Question: im using foundation 3, and have set the class of custom on my form, though the issue im having is with the select dropdowns and error class not working the way it should.
what i am hoping for is that i can have the widths of the select boxes to be set to the same column width as the error messages as to make the view looked polished

'''
<div class="four columns">
<select class="four columns" id="event_location_id" name="event[location_id]" style="display: none; "><option value="">None</option>
<option value="8">APK</option>
<option value="10">BAL</option>
<option value="11">BANK</option>
<option value="12">BANY</option>
<option value="13">BEN1</option>
<option value="14">BEN2</option>
<option value="15">BER</option>
<option value="16">BRU</option>
<option value="17">BTN</option>
<option value="18">CAM</option>
<option value="19">CAUL-Ind</option>
<option value="20">CER</option>
<option value="22">DAN</option>
<option value="23">DON</option>
<option value="24">DRO</option>
<option value="25">ELG</option>
<option value="26">ELT</option>
<option value="27">ES1</option>
<option value="28">ES2</option>
<option value="29">F-1</option>
<option value="30">F-2</option>
<option value="31">FP</option>
<option value="32">GEL</option>
<option value="33">GRN</option>
<option value="34">GRN-2</option>
<option value="35">H-1</option>
<option value="36">H-2</option>
<option value="37">HAL-1</option>
<option value="38">HAL-2</option>
<option value="39">HHF (prev WAV)</option>
<option value="40">HUN</option>
<option value="41">KNG</option>
<option value="42">KNX</option>
<option value="43">LAT</option>
<option value="45">MEL</option>
<option value="46">MGV</option>
<option value="47">MHS</option>
<option value="48">MNT</option>
<option value="49">MON</option>
<option value="50">MON-Ind</option>
<option value="51">MUH</option>
<option value="52">PCK</option>
<option value="53">PEGS</option>
<option value="54">PHC</option>
<option value="55">PSF</option>
<option value="56">RMIT</option>
<option value="57">S-1</option>
<option value="58">S-2</option>
<option value="59">S.N.H.C.</option>
<option value="60">SHP</option>
<option value="61">SKW</option>
<option value="62">STB</option>
<option value="63">T.B.A.</option>
<option value="64">TRI</option>
<option value="65">WARN</option>
<option value="66">WER</option>
<option value="67">WGS</option>
<option value="68">WGW</option>
<option value="69">WHF</option>
<option value="71">YAR</option>
<option value="72">YVG</option>
<option value="21">CHU</option>
<option value="70">WOD</option>
<option value="73">Test</option>
<option value="9">ASH</option>
<option value="7">ALT</option>
<option value="44">MBN</option></select><div class="custom dropdown" style="width: 155px; "><a href="#" class="current">None</a><a href="#" class="selector"></a><ul style="width: 155px; "><li class="selected">None</li><li>APK</li><li>BAL</li><li>BANK</li><li>BANY</li><li>BEN1</li><li>BEN2</li><li>BER</li><li>BRU</li><li>BTN</li><li>CAM</li><li>CAUL-Ind</li><li>CER</li><li>DAN</li><li>DON</li><li>DRO</li><li>ELG</li><li>ELT</li><li>ES1</li><li>ES2</li><li>F-1</li><li>F-2</li><li>FP</li><li>GEL</li><li>GRN</li><li>GRN-2</li><li>H-1</li><li>H-2</li><li>HAL-1</li><li>HAL-2</li><li>HHF (prev WAV)</li><li>HUN</li><li>KNG</li><li>KNX</li><li>LAT</li><li>MEL</li><li>MGV</li><li>MHS</li><li>MNT</li><li>MON</li><li>MON-Ind</li><li>MUH</li><li>PCK</li><li>PEGS</li><li>PHC</li><li>PSF</li><li>RMIT</li><li>S-1</li><li>S-2</li><li>S.N.H.C.</li><li>SHP</li><li>SKW</li><li>STB</li><li>T.B.A.</li><li>TRI</li><li>WARN</li><li>WER</li><li>WGS</li><li>WGW</li><li>WHF</li><li>YAR</li><li>YVG</li><li>CHU</li><li>WOD</li><li>Test</li><li>ASH</li><li>ALT</li><li>MBN</li></ul></div><small for="event_location_id" class="error">can't be blank</small>
</div>
'''
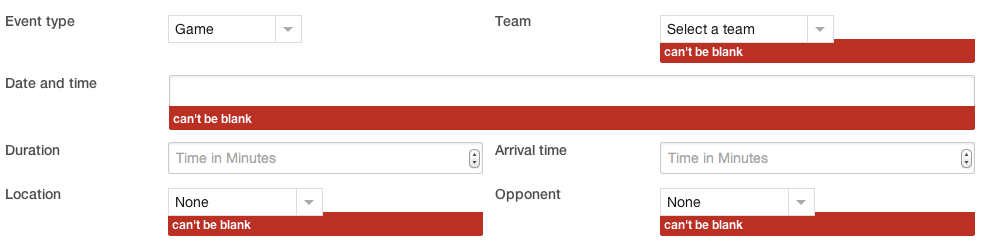
Answer: This is a <URL>
In the meantime, you can easily fix it with two lines of CSS:
'''
.custom.dropdown {
width: 100% !important; /* fixes width issue */
}
.custom.dropdown + .error {
margin-top: -9px; /* fixes overlapping */
}
'''
You can <URL>.